Question: I am currently working on building a simple word editor using PYQT5 as the main GUI and using Node.js as the text area and do some words filtering stuffs. Here are my code for the PYQT part:
'''
import threading
from PyQt5 import QtCore, QtGui, QtWidgets
from Naked.toolshed.shell import execute_js, muterun_js
class Ui_MainWindow(object):
def setupUi(self, MainWindow):
MainWindow.setObjectName("MainWindow")
MainWindow.resize(1090, 780)
self.centralwidget = QtWidgets.QWidget(MainWindow)
self.centralwidget.setObjectName("centralwidget")
self.gridLayout = QtWidgets.QGridLayout(self.centralwidget)
self.gridLayout.setObjectName("gridLayout")
self.webView = QtWebEngineWidgets.QWebEngineView(self.centralwidget)
self.webView.setUrl(QtCore.QUrl("http://127.0.0.1:3000/"))
self.webView.setObjectName("webView")
self.gridLayout.addWidget(self.webView, 0, 0, 1, 1)
MainWindow.setCentralWidget(self.centralwidget)
self.retranslateUi(MainWindow)
QtCore.QMetaObject.connectSlotsByName(MainWindow)
def retranslateUi(self, MainWindow):
_translate = QtCore.QCoreApplication.translate
MainWindow.setWindowTitle(_translate("MainWindow", "MainWindow"))
from PyQt5 import QtWebEngineWidgets
def loadJS():
#try to use threading here to run it in background but still no effects
js = threading.Thread(target=execute_js("../Editor/Engine/index.js"))
js.daemon=True
js.start()
def loadGUI():
app = QtWidgets.QApplication(sys.argv)
MainWindow = QtWidgets.QMainWindow()
ui = Ui_MainWindow()
ui.setupUi(MainWindow)
MainWindow.show()
sys.exit(app.exec_())
if __name__ == "__main__":
import sys
loadJS()
loadGUI()
'''
My expected result is using WebView in PYQT5 to load my localhost so I can get something like this:
Expected output

My Node.js script runs just fine and does all its job, but there's no way to run my main GUI. From my understanding, when run, the system waits for loadJS() to finish its job then call loadGUI(). So I tried to use Threading to put loadJS() into background and keep it running while the loadGUI() in the front. However, it seems to have no effects. I am not sure if I am using Threading wrong or misunderstand its purpose. Any help is appreciated.
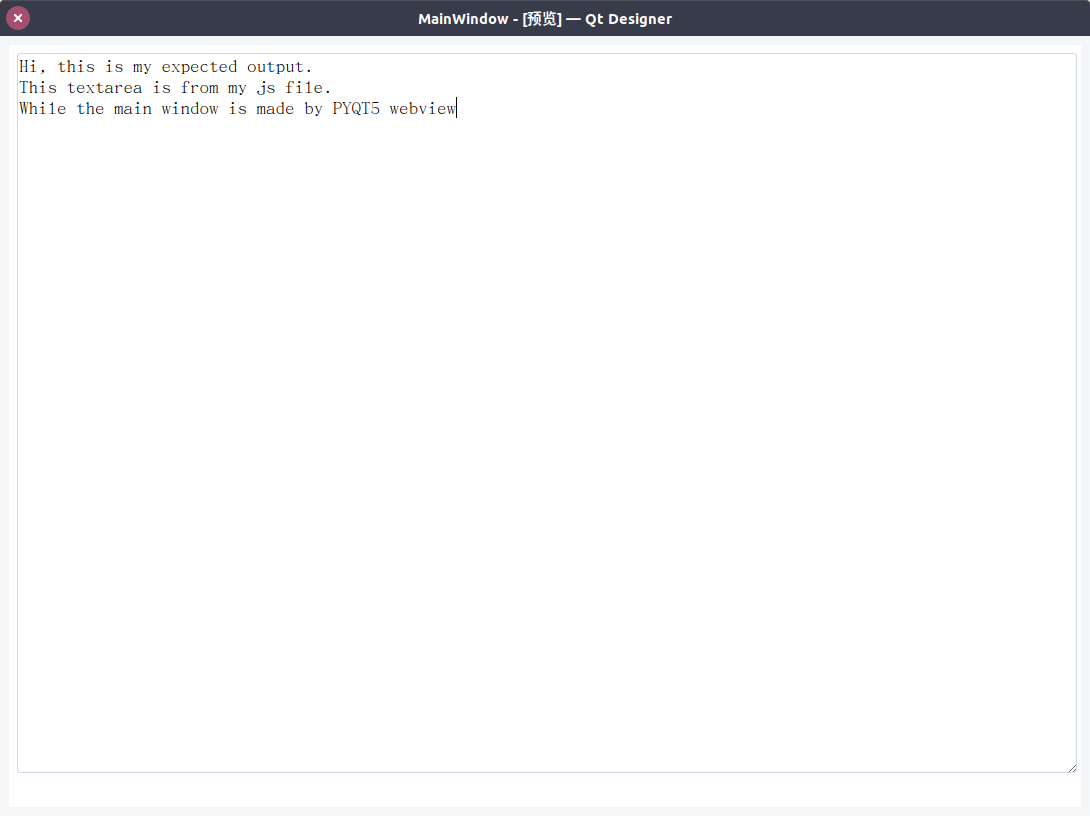
Answer: In your initial code you are invoking directly in the function in main thread, instead you have to pass as target to the name of the function and in args to the arguments as a tuple.
'''
js = threading.Thread(target=execute_js, args=("../Editor/Engine/index.js",))
js.daemon=True
js.start()
'''